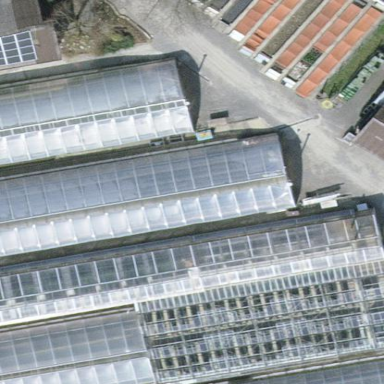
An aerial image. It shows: Greenhouse.